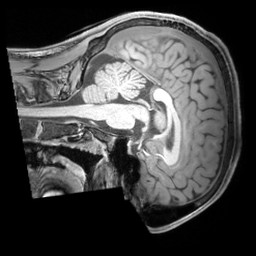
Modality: T1w
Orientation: sagittal
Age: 24
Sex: male
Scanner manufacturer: siemens
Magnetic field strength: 3 T
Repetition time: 1.97 s
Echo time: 0.00206 s